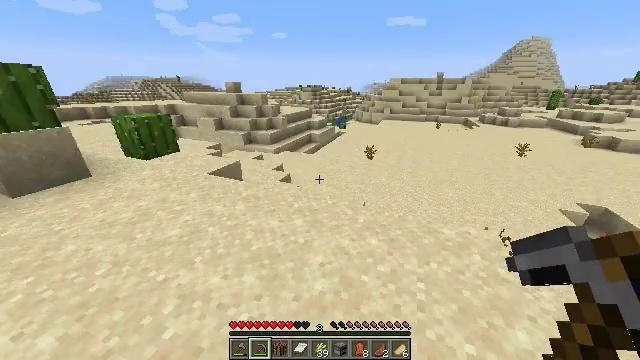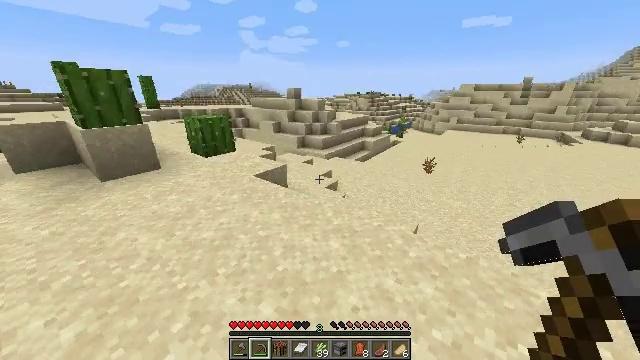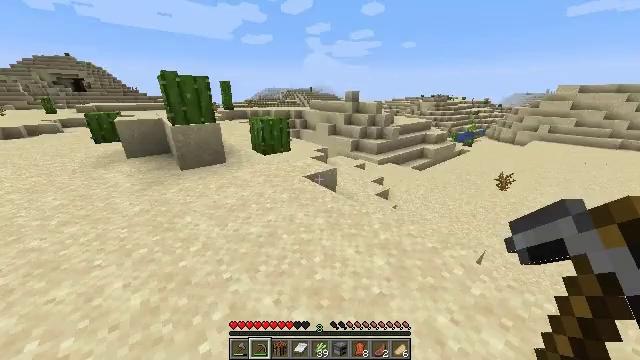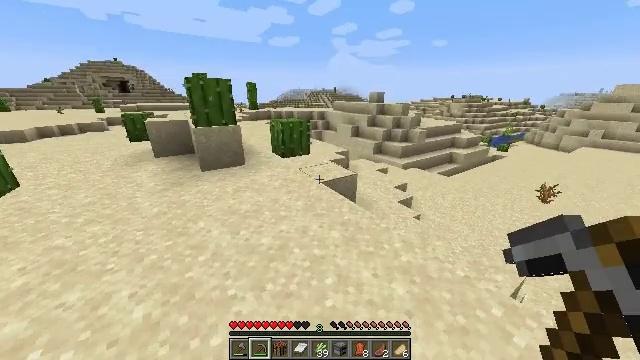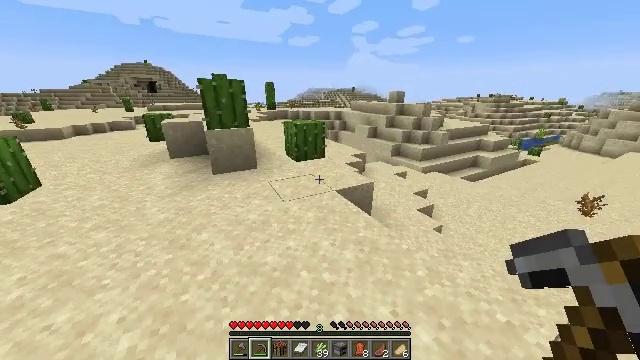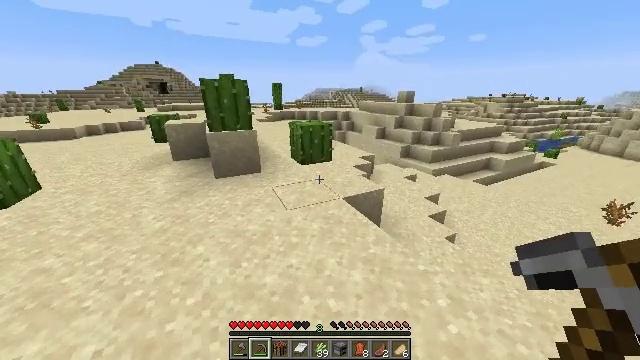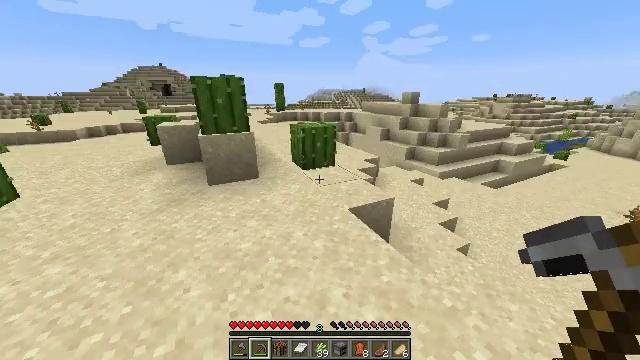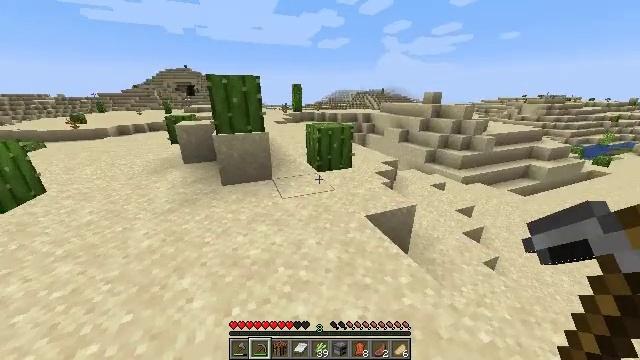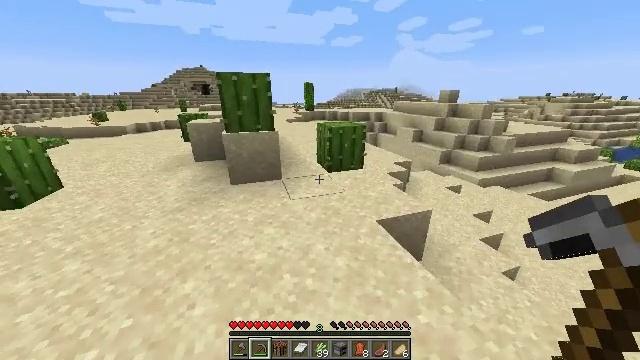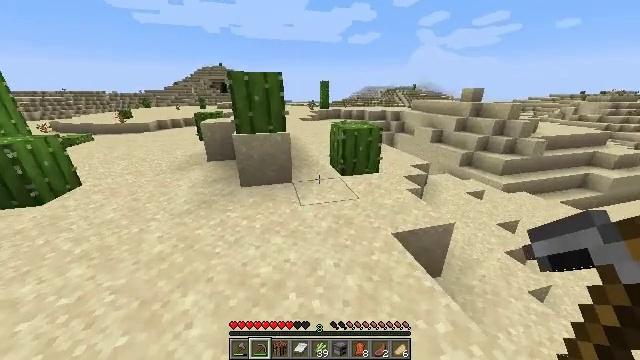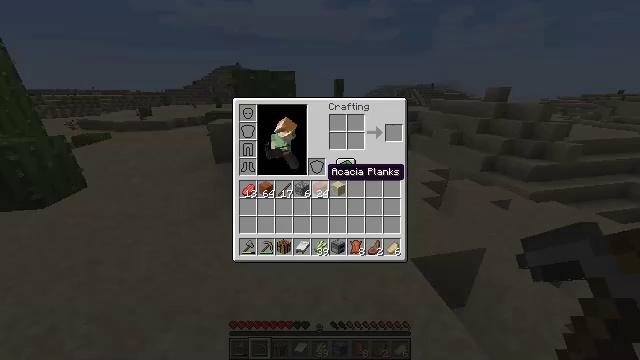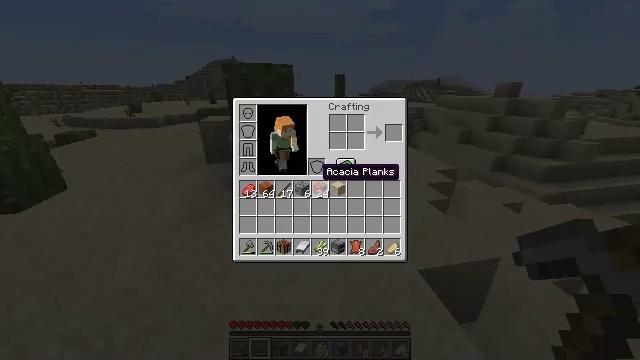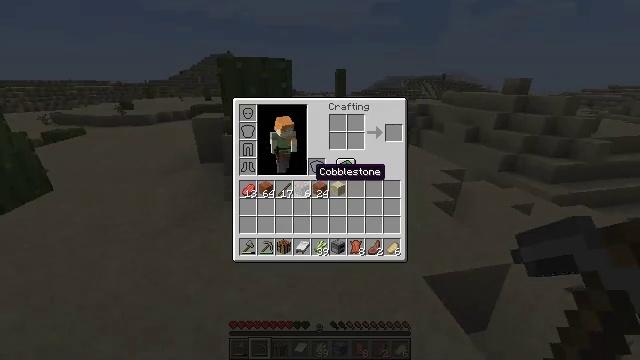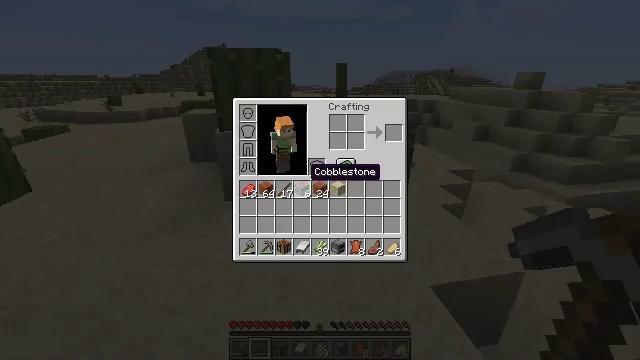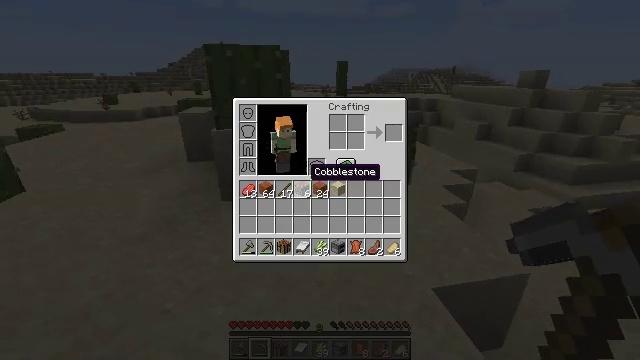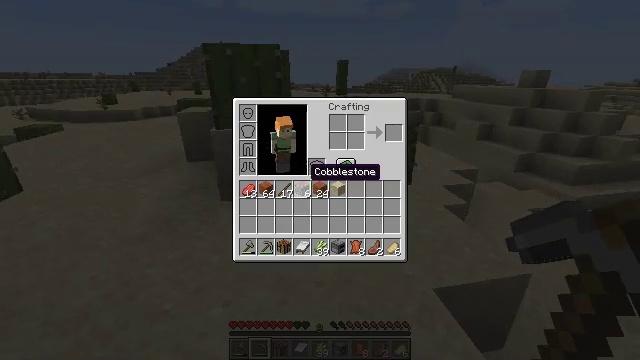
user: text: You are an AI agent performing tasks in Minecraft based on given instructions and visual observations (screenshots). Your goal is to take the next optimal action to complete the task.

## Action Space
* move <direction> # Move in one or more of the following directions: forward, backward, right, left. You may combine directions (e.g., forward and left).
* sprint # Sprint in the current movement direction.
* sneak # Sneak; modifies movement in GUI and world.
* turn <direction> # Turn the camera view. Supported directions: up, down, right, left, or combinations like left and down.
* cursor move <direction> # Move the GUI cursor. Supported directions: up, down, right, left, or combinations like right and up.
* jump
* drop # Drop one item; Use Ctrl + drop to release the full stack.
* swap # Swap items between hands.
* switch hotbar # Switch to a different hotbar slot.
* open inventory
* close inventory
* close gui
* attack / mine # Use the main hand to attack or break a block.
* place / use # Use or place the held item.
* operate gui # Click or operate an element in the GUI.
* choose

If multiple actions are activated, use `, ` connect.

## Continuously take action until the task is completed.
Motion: motion action
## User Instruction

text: Left click to mine the dead bush.
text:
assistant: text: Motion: move forward, turn left and up
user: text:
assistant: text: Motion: move forward, turn left
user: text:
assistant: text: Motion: move forward, turn left
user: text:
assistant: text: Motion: move forward, turn left
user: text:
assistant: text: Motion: move forward, turn left
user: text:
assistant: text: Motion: move forward
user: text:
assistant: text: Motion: move forward, turn left
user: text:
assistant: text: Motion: move forward, turn left
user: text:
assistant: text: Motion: move forward, turn left
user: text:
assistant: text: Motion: turn left, open inventory
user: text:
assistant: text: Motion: open inventory
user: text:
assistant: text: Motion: open inventory
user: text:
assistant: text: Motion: open inventory
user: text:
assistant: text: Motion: no_op
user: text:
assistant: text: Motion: no_op
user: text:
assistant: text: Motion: no_op
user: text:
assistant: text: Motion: no_op
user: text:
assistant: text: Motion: cursor move right
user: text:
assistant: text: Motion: no_op
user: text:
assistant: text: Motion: no_op
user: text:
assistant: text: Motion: no_op
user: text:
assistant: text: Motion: cursor move left
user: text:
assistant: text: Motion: cursor move left
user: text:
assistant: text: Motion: no_op
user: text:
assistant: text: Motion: no_op
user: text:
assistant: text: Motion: no_op
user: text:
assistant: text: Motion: cursor move left
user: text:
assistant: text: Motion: no_op
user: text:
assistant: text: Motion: no_op
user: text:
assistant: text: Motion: cursor move left